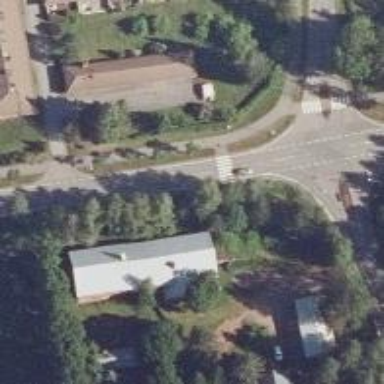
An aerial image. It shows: Marked road crossing.